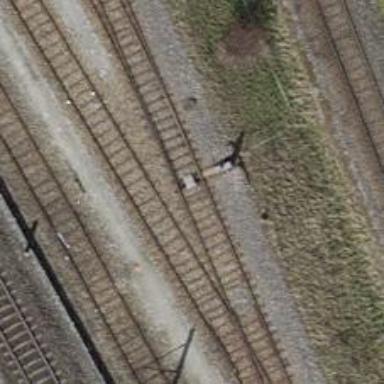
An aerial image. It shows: Single-track railway yard.